Question: I trying to put the text of a JLabel under its icon (centered) at the momemnt I can get this

using 'JLabel north = new JLabel("North")'
I tried using html in the label 'JLabel("<HTML><BR>North</HTML>")' but it is not aligned properly. Any suggestions?
---
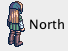
Answer: See this:
- <URL>
Basically, use this in your case:
'''
north.setHorizontalTextPosition(JLabel.CENTER);
north.setVerticalTextPosition(JLabel.BOTTOM);
'''